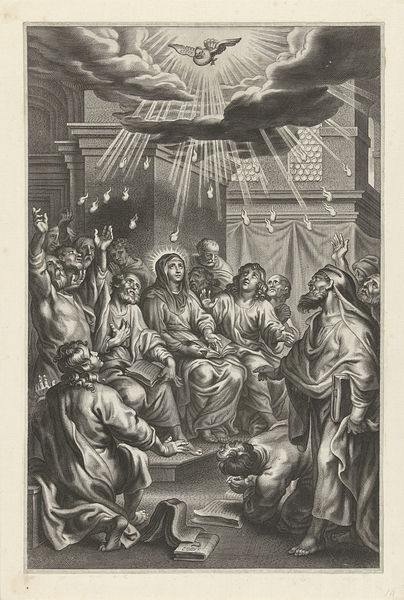
Titel: Uitstorting van de Heilige Geest
Künstler: Cornelis (II) Galle
Standort: Amsterdam
Institution: Rijksmuseum
Schlagwörter: feuer, himmel, mann, umhang, vogel, weiß, wolken, menschen, sitzen, fenster, licht, männer, raum, schwarz, stuhl, zeichnung, zimmer, gebäude, versammlung, bart, falten, gesicht, taube, vorhang, kirche, boden, bücher, grafik, stufen, oben, buch, kreuz, flammen, strahlen, druck, stich, schriften, schein, heiligenschein, nimbus, jesus, christlich, religiös, heilige, erleuchtung, jünger, heilig, maria, verkündigung, geist, apostel, pfingsten, heiliger geist, heiligen